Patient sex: M
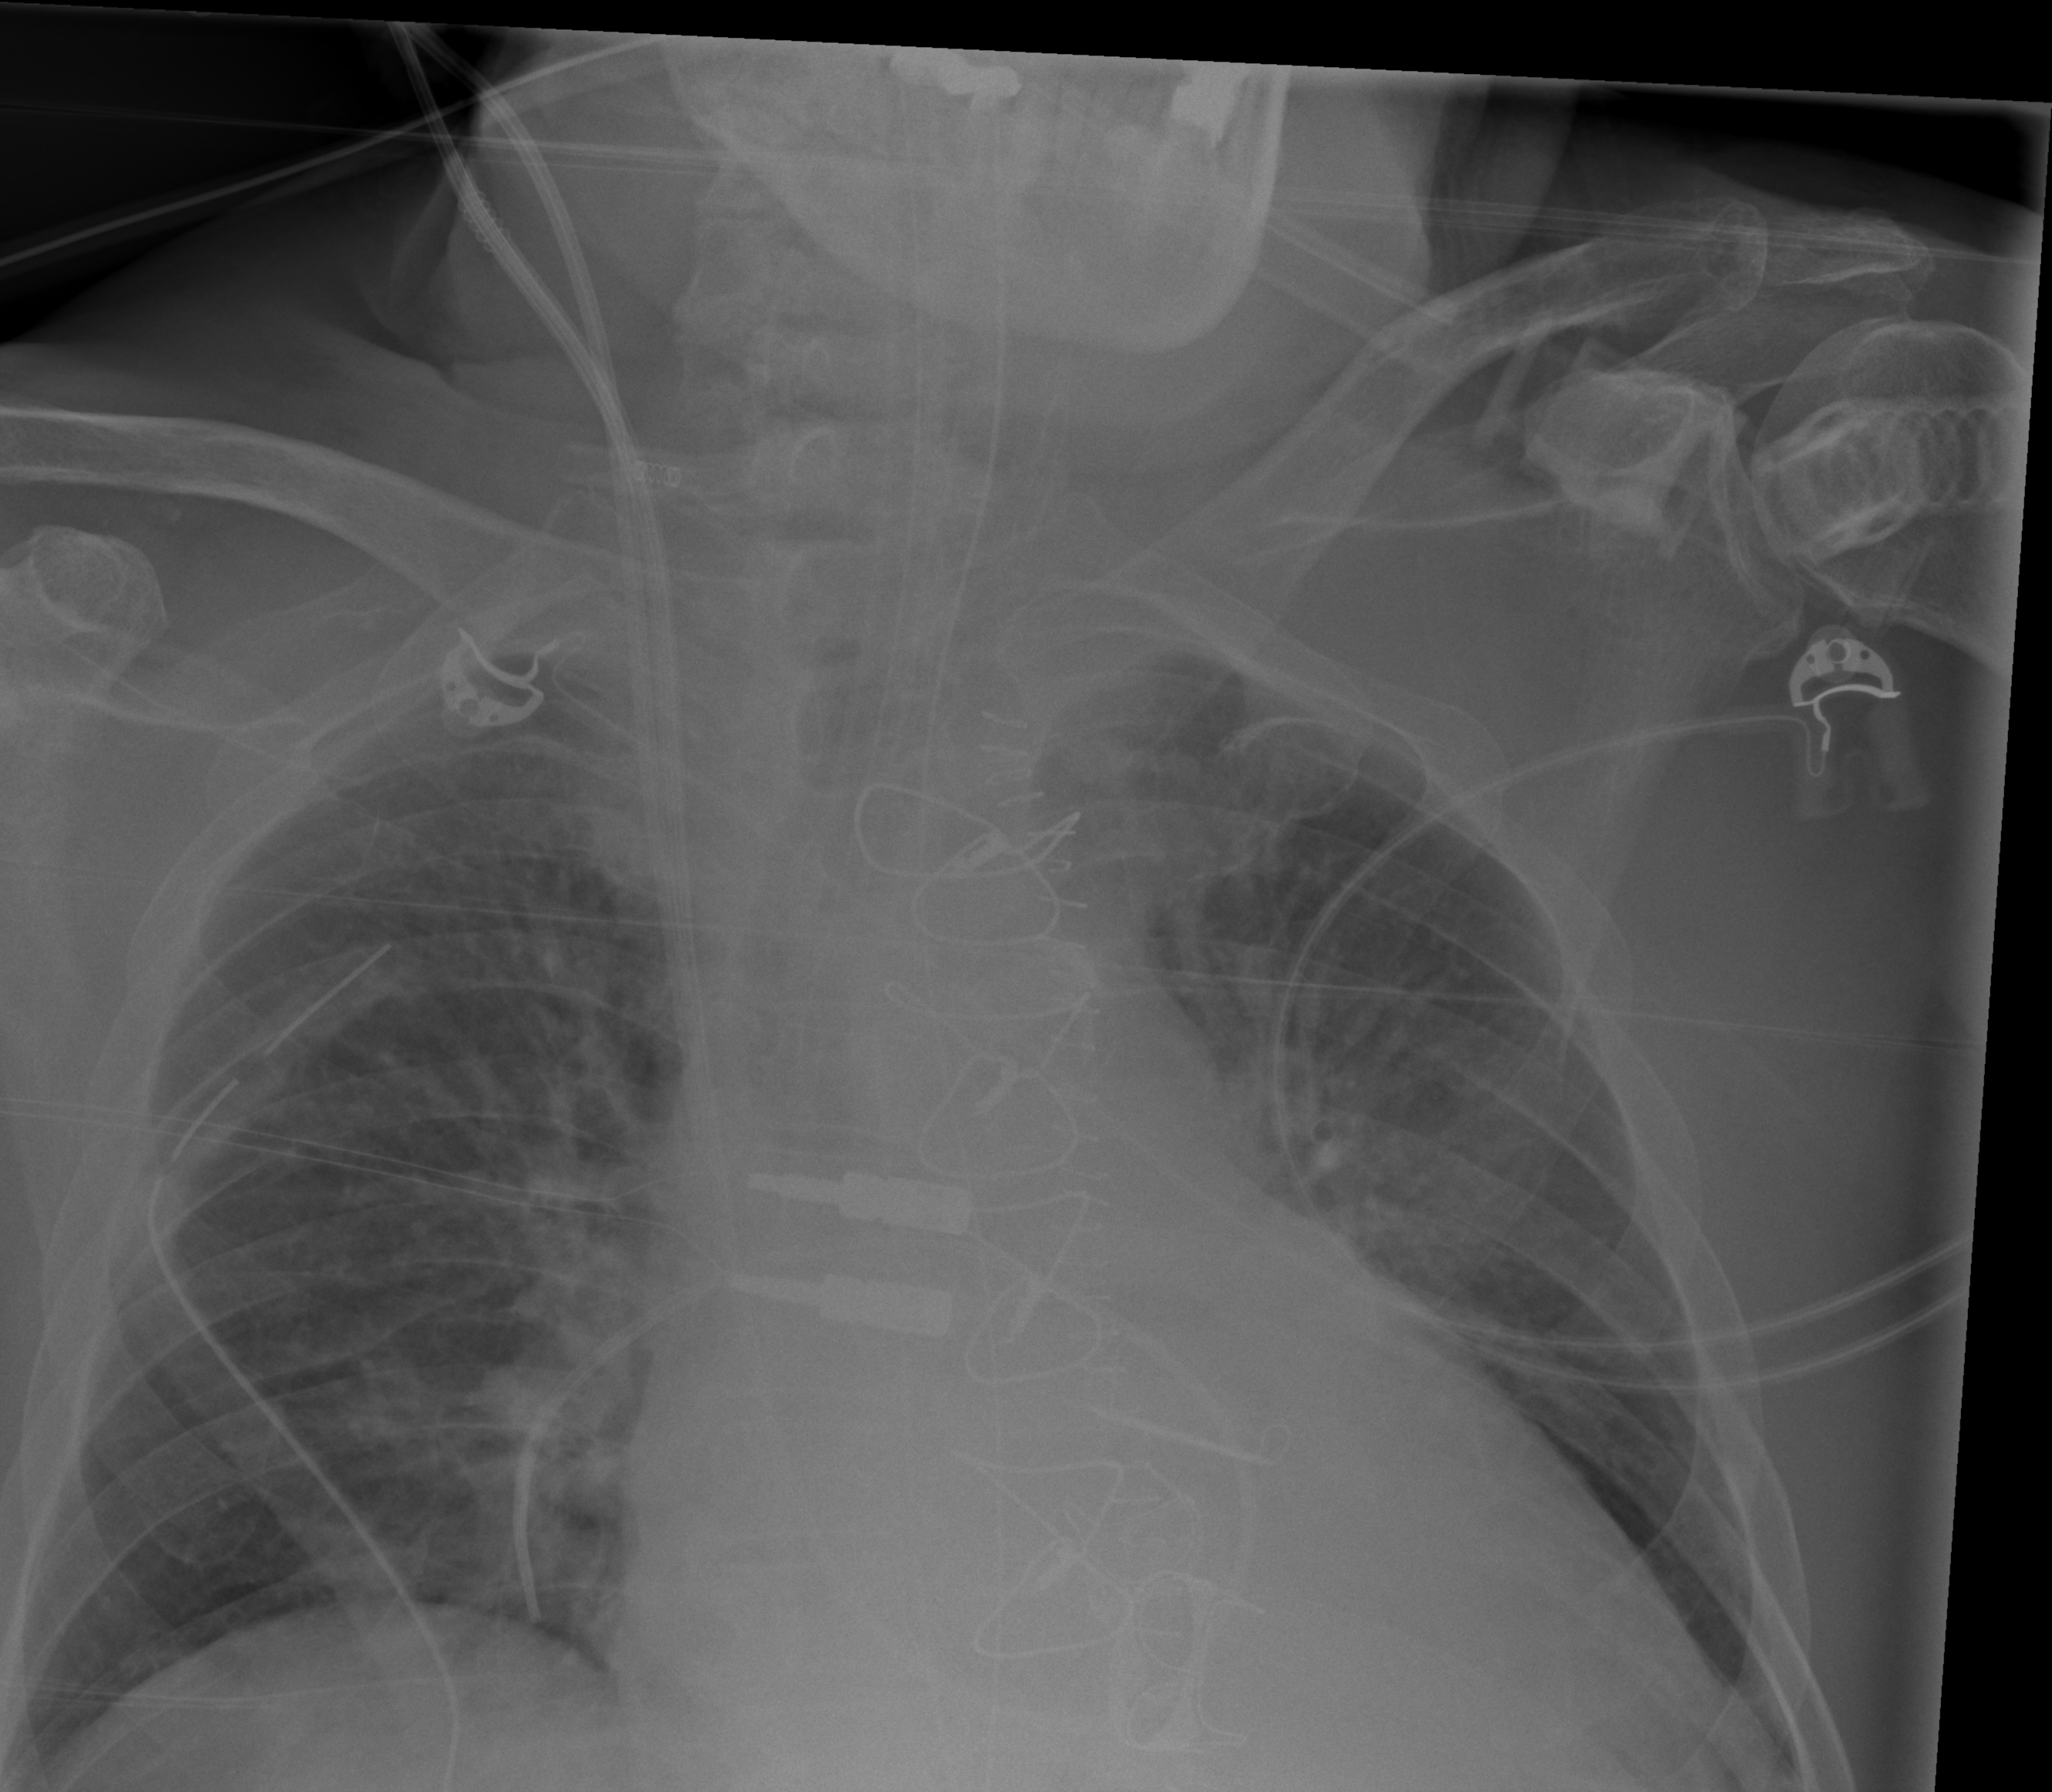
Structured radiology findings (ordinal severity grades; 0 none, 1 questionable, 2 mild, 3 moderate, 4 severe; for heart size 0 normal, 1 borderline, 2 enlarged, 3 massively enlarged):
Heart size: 2
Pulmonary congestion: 2
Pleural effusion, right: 0
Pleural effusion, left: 0
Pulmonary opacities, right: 2
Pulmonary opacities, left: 2
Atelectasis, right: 2
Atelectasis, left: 2